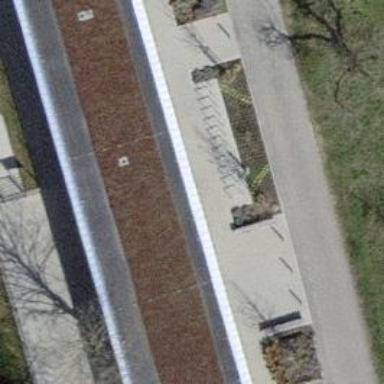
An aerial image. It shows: Charging station.